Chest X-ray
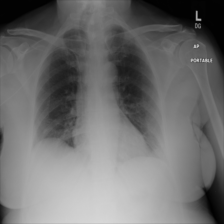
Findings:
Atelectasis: negative
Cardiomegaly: negative
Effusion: negative
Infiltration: negative
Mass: negative
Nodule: negative
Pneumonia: negative
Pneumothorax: negative
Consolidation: negative
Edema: negative
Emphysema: negative
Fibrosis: negative
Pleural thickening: negative
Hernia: negative